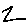
Label: zigzag